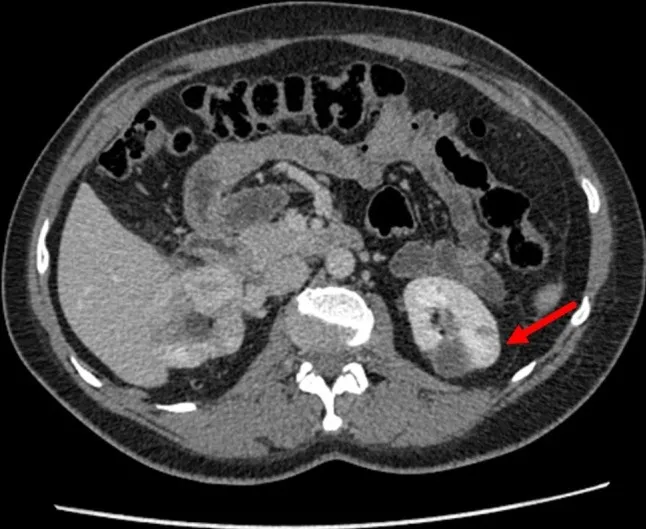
Contrast-enhanced CT of the kidneys in patient K. The left kidney examined prior to the second surgery is indicated.
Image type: radiology (ct)